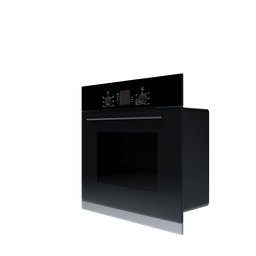
Label: appliances